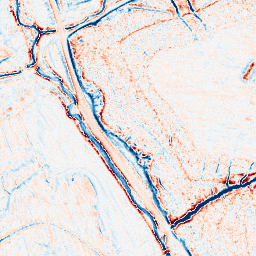
Category: edge_preserving
Decomposition family: anisotropic_diffusion
Decomposition parameters: iterations: 20
kappa: 30
gamma: 0.1
Upsampling method: lanczos
Upsampling parameters: scale: 4
Upsampling scale: 4